Question: OpenSceneGraph uses header files <URL>. Is there a way of getting Xcode to recognise the syntax as C++ and therefore allow me to have highlighting and jumping to definitions etc?

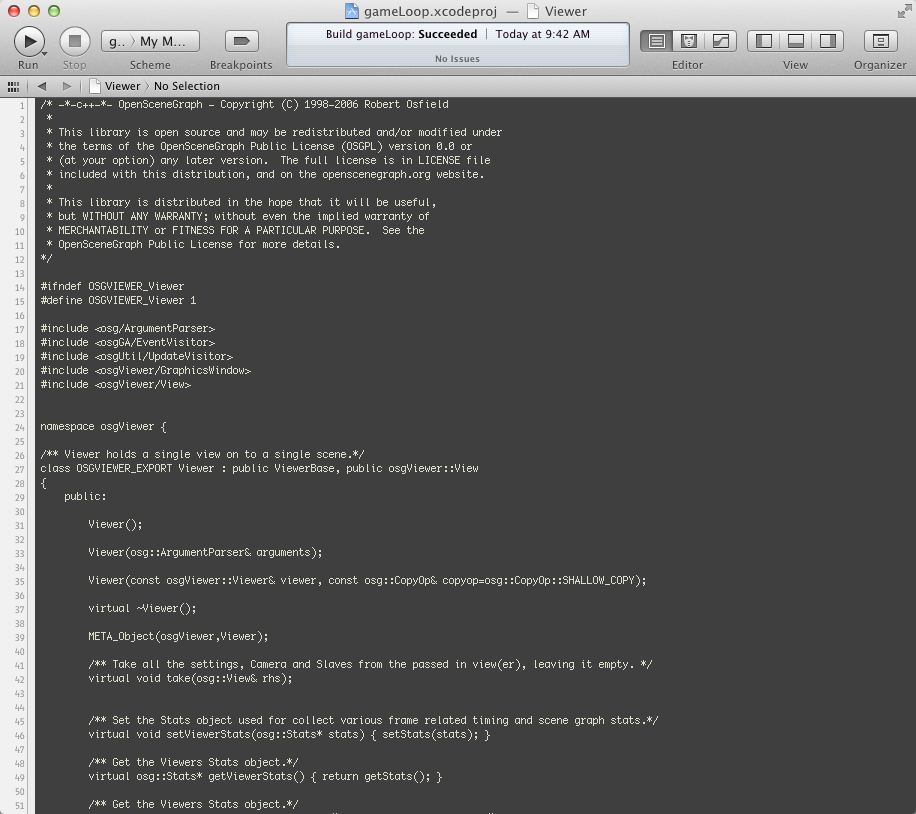
Answer: Yes. Toggle the right panel (the rightmost icon of the "View" section of the toolbar, arrow 1 in the screenshot) with your file selected. Select the document tab in the panel (arrow 2), then find "File Type" under "Identity and Type" (arrow 3). Choose "C++ header" in the dropdown list.

You will need to reopen the file for the syntax coloring to kick in.